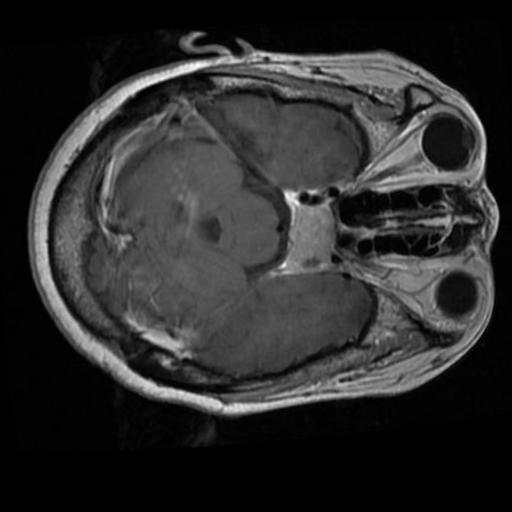
Label: brain_tumor